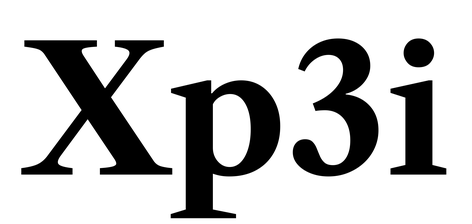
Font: LibreCaslonText_Bold